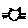
Label: cat